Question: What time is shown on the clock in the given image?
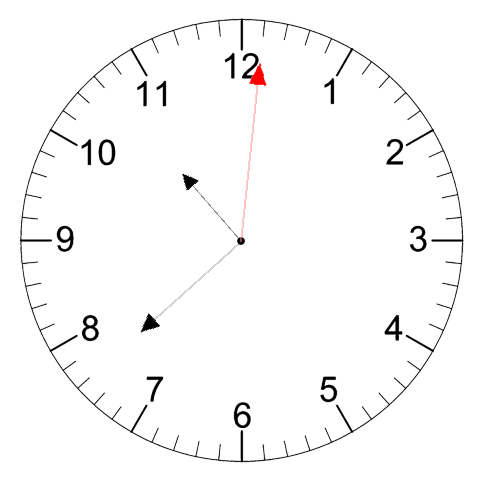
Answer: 10:38:01